Interaction volume radius: 5 \u00c5
Interaction volume height: 30 \u00c5
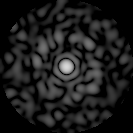
Disorder parameter: 0.8213